Field crop: tomato
Growth stage: 2
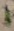
Species: solanum